Chest X-ray:
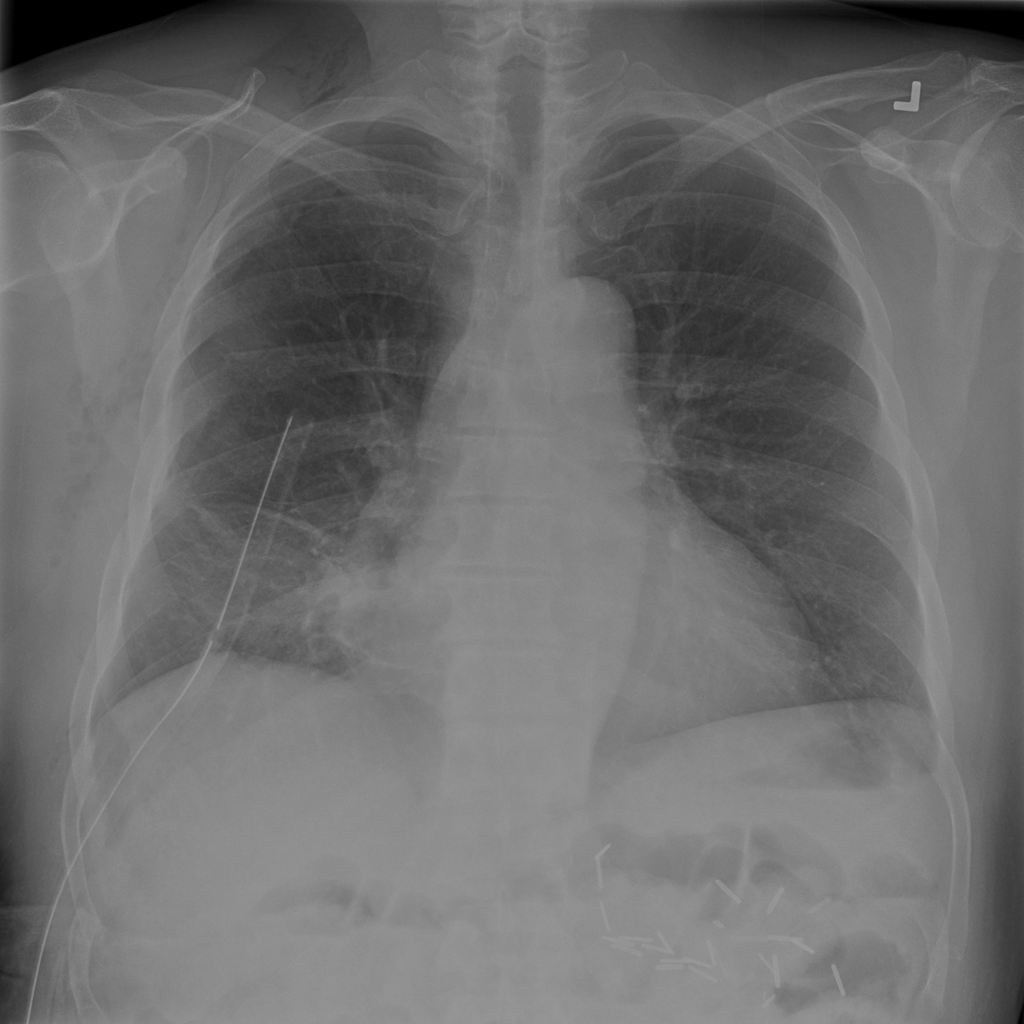
Findings: Consolidation, Fracture
No abnormal finding: no